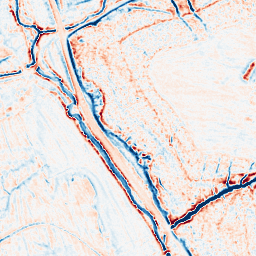
Category: multiscale
Decomposition family: dog_multiscale
Decomposition parameters: sigma_ratio: 1.6
n_scales: 3
base_sigma: 0.5
Upsampling method: quadratic
Upsampling parameters: scale: 2
Upsampling scale: 2